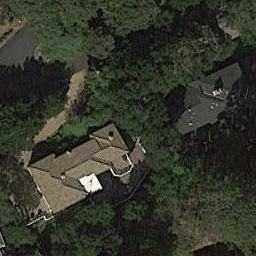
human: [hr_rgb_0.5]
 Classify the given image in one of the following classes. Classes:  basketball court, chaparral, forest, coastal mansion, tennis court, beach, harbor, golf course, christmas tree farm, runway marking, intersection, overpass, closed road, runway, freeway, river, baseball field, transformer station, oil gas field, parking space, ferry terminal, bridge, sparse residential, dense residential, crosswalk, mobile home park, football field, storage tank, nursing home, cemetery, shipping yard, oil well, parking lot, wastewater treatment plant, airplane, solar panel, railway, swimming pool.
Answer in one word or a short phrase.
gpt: sparse residential